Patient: sex M, age 78
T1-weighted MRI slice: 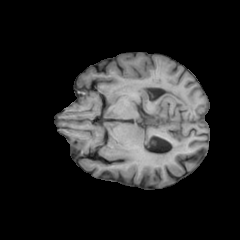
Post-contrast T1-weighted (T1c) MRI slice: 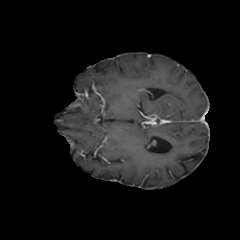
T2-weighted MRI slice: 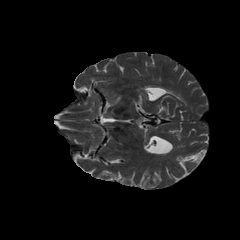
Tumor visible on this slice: no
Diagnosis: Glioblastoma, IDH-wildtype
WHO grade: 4